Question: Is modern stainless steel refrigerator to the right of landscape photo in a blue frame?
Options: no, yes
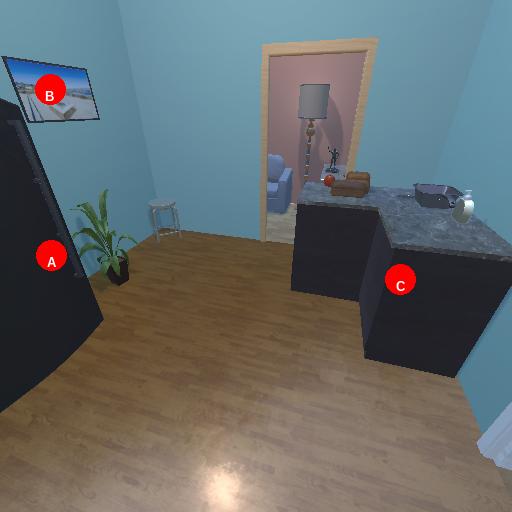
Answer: no